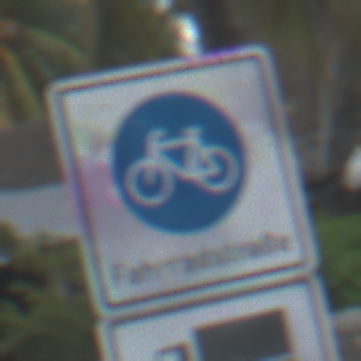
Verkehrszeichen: BeginnFahrradstrasse
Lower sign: MehrspurigeFahrzeugeFrei3
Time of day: MorningAfternoon
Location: Outdoor (Suburban)
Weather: PartlyCloudy
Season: NotSpecified
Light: Natural